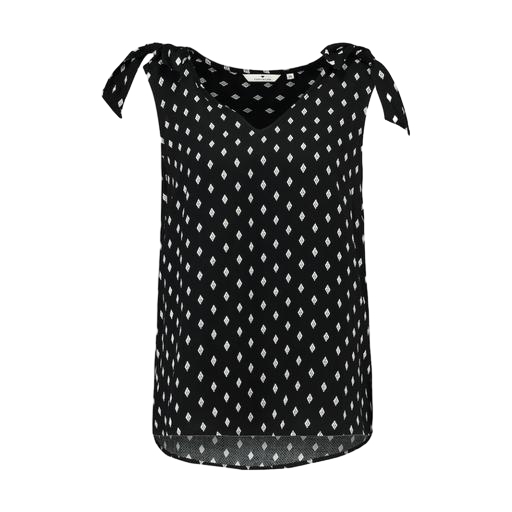
black petite printed high-low top only macy, black printed short-sleeve top only macy, black geo-print t-shirt only macy, white background